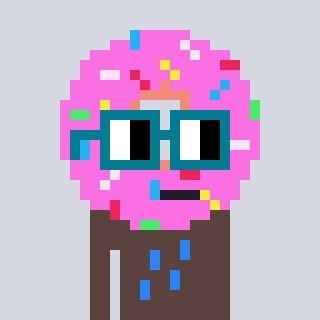
a pixel art character with square dark green glasses, a doughnut-shaped head and a darkbrown-colored body on a cool background